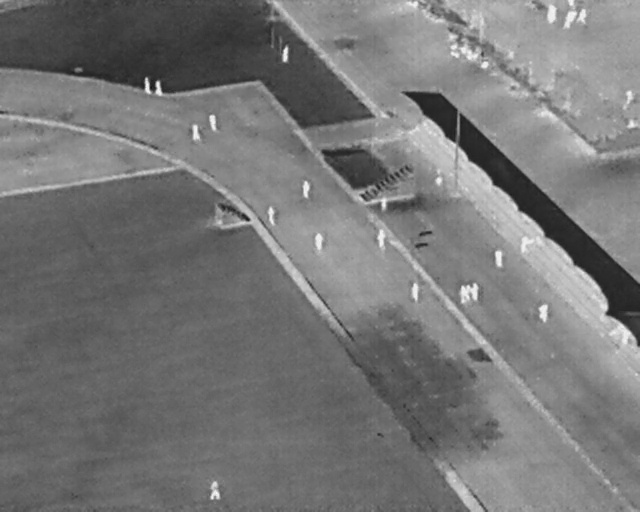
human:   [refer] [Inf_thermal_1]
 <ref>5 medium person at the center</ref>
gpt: <box>[[40, 41, 43, 42, 2], [63, 56, 66, 58, 2], [57, 45, 61, 47, 2], [48, 46, 51, 47, 2], [46, 36, 49, 37, 2]]</box>

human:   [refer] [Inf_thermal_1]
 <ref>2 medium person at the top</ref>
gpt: <box>[[31, 22, 34, 24, 2], [29, 24, 32, 26, 2]]</box>

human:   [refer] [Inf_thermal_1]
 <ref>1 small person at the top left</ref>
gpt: <box>[[23, 16, 26, 17, 2]]</box>

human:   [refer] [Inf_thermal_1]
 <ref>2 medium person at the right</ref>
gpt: <box>[[83, 59, 86, 61, 2], [76, 49, 79, 51, 2]]</box>

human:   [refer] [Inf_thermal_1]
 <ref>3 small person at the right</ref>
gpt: <box>[[72, 56, 75, 57, 2], [71, 56, 74, 57, 2], [70, 56, 73, 58, 2]]</box>